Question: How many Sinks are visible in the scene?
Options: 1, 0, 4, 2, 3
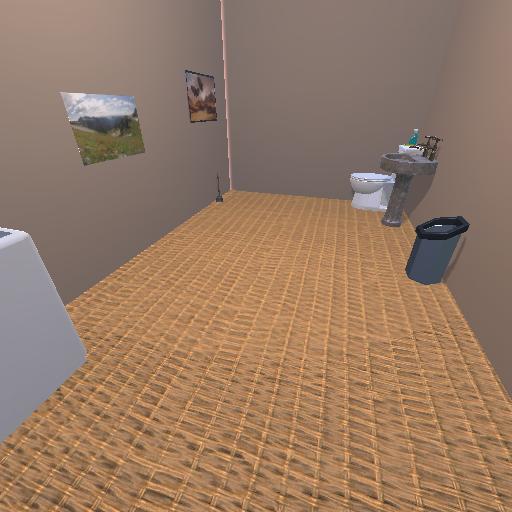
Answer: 1